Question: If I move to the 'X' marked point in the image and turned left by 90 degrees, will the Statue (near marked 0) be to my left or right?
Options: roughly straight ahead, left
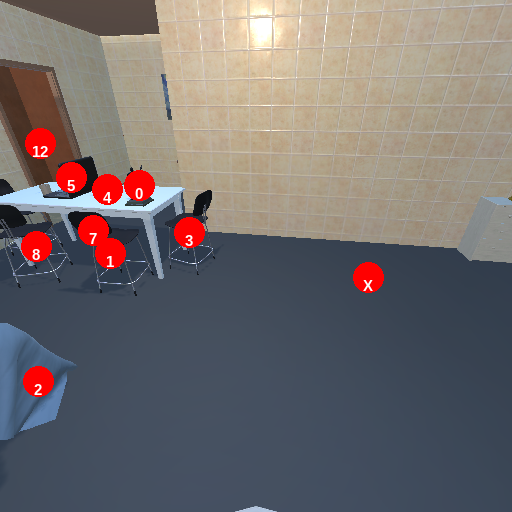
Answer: roughly straight ahead